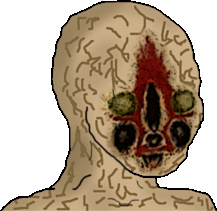
Label: 5_Objakt